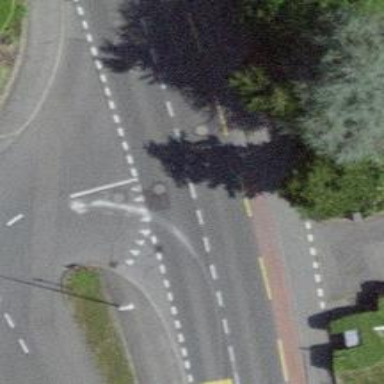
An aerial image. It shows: Road with "give way" sign.